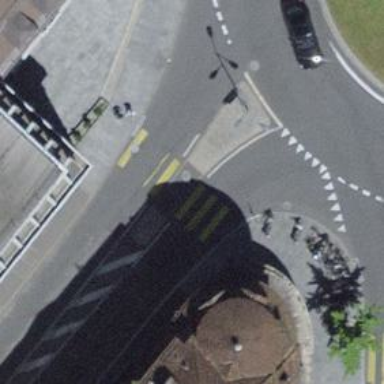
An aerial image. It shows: Marked road crossing with pedestrian island.